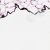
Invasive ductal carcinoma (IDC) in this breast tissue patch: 0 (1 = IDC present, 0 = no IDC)